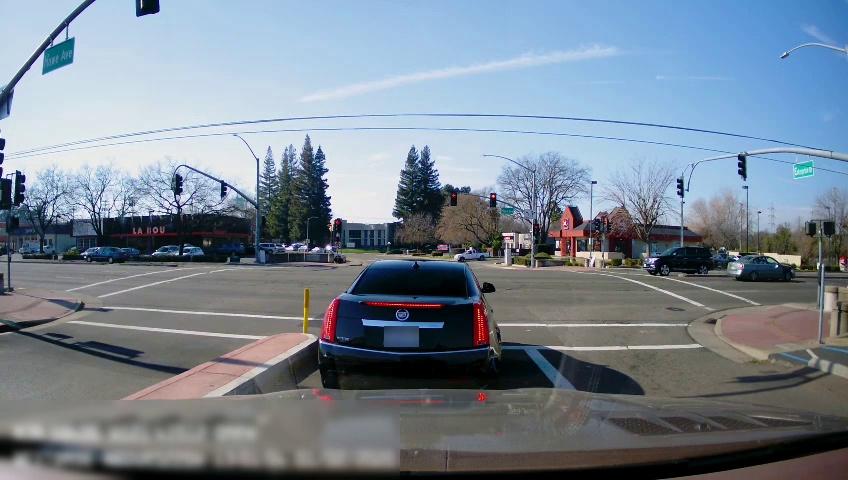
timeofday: Day
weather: Sunny
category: Drivable Space
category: Vehicles | SUV
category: Vehicles | Car
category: Vehicles | Truck
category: Vehicles | Car
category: Vehicles | Car
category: Vehicles | Car
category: Vehicles | Car
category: Vehicles | Car
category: Lanes | Opposite Lane
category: Lanes | Current Lane
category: Traffic | Lights
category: Traffic | Signs
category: Traffic | Lights
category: Traffic | Lights
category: Traffic | Lights
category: Traffic | Lights
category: Traffic | Lights
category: Traffic | Lights
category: Traffic | Lights
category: Traffic | Lights
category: Traffic | Signs
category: Traffic | Lights
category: Traffic | Lights
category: Traffic | Lights
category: Traffic | Lights
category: Traffic | Lights
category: Traffic | Signs
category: Traffic | Lights
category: Traffic | Lights
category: Traffic | Lights